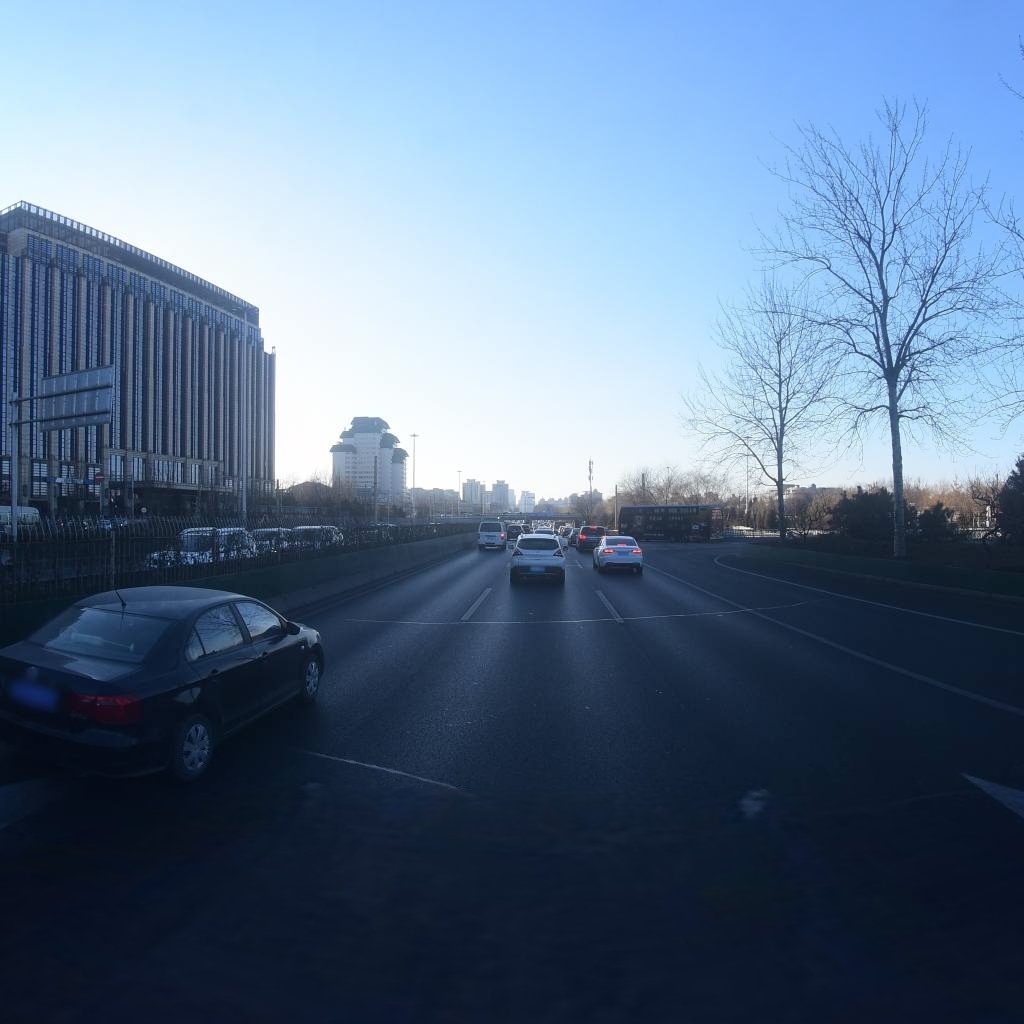
Region: Dongcheng
Road damage annotations: transverse patch, transverse patch, transverse patch